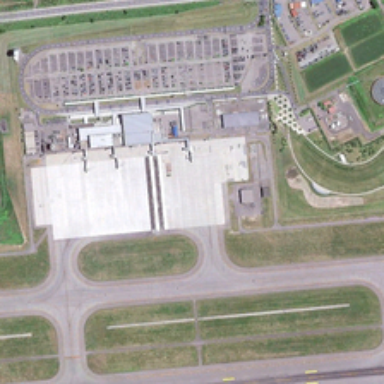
An airport is near a parking lot and many green trees .